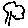
Label: tree